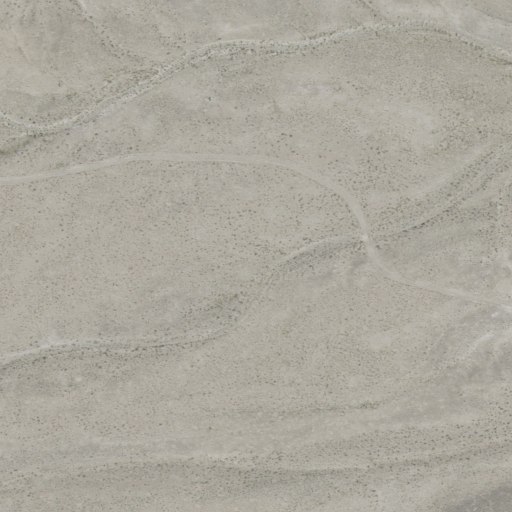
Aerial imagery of valley in Utah named Burnout Canyon containing only shrub